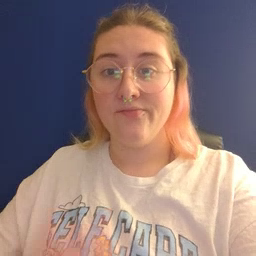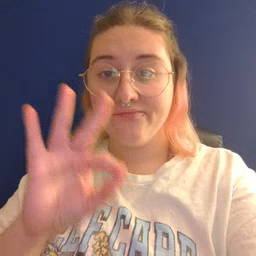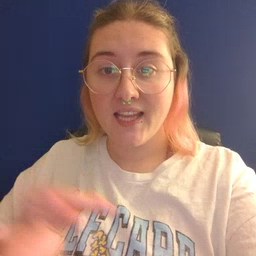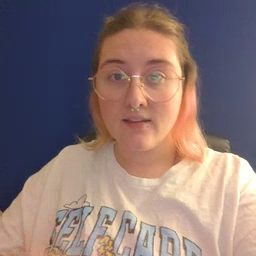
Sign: feet